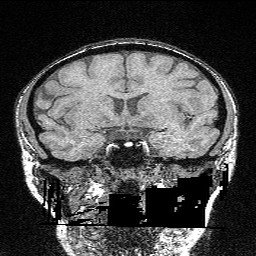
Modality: FLASH
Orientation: sagittal
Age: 24
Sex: female